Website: bh-photo
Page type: customer-info-address
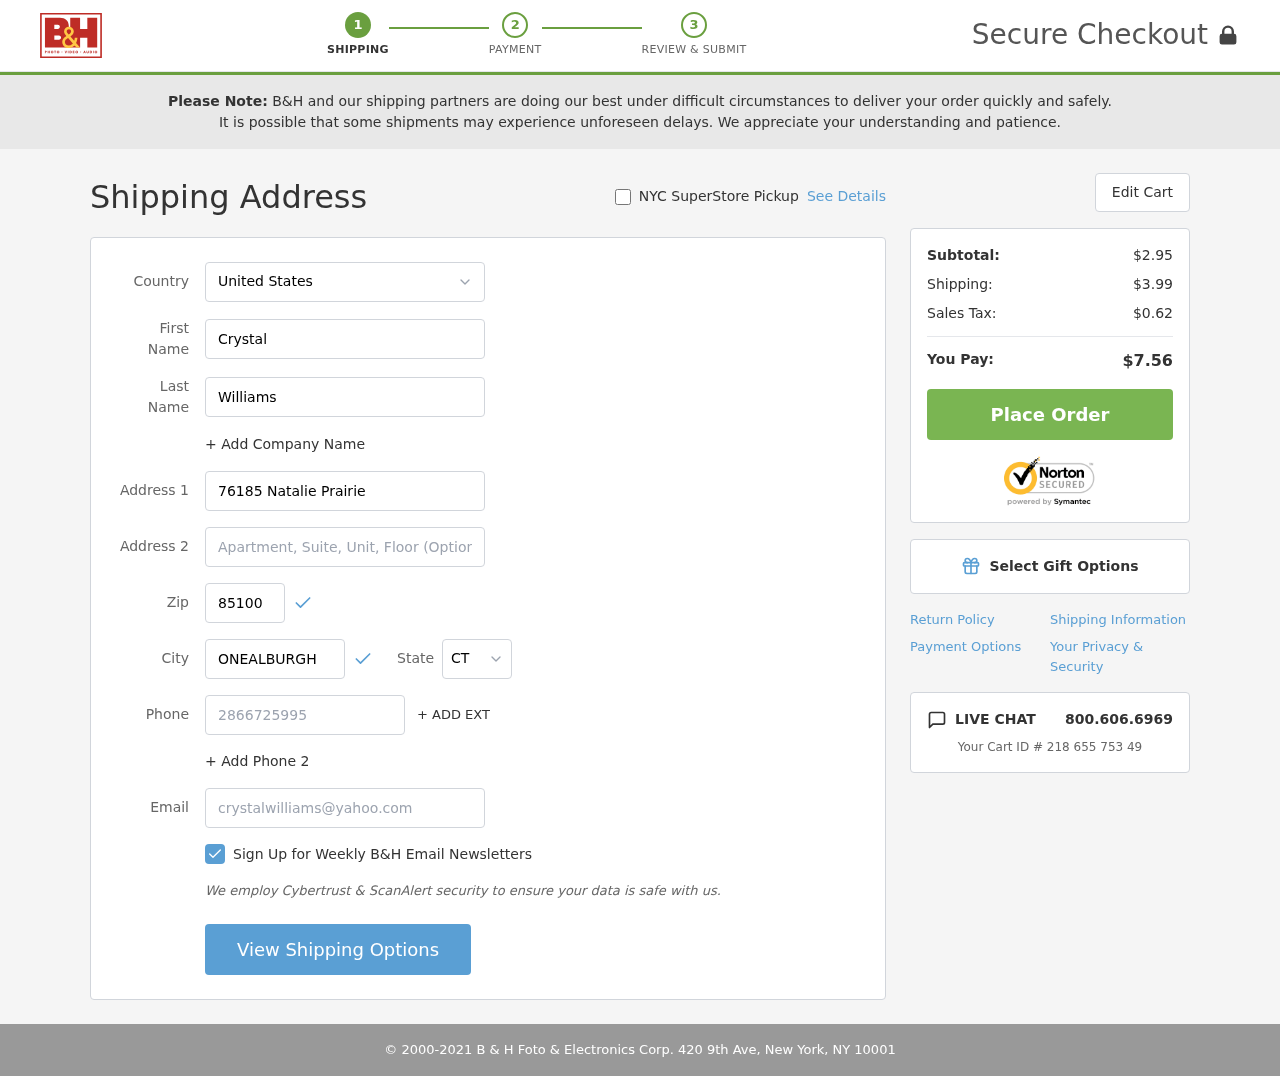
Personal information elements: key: PII_CITY
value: Onealburgh
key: PII_COUNTRY
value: United States
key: PII_EMAIL
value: crystalwilliams@yahoo.com
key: PII_FIRSTNAME
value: Crystal
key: PII_LASTNAME
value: Williams
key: PII_PHONE
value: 2866725995
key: PII_POSTCODE
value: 85100
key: PII_STATE_ABBR
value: CT
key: PII_STREET
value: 76185 Natalie Prairie
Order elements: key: ORDER_SUBTOTAL
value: $2.95
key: ORDER_SHIPPING_COST
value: $3.99
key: ORDER_TAX
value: $0.62
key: ORDER_TOTAL
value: $7.56
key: ORDER_ID
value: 218 655 753 49